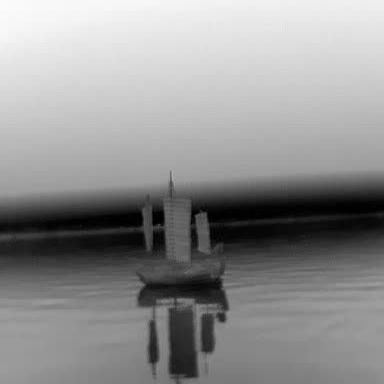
There is a sailboat in the infrared image.